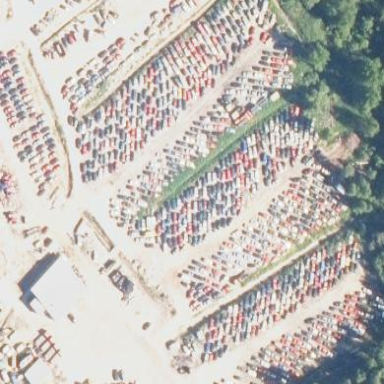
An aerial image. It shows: Industrial area designated as scrap yard.